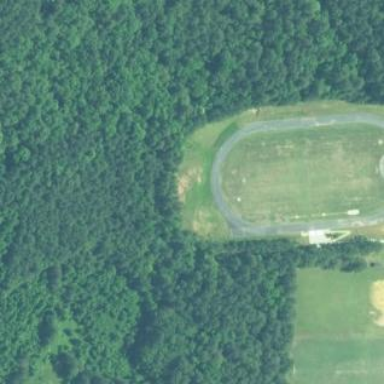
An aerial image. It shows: Track in leisure land.